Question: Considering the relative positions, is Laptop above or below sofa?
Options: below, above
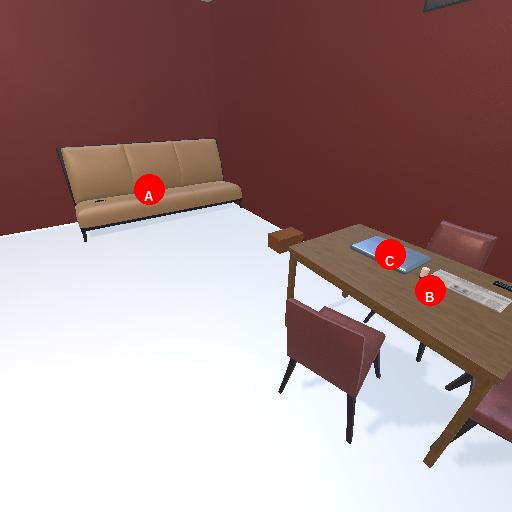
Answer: below